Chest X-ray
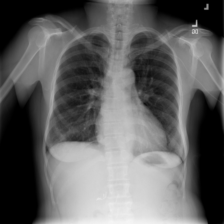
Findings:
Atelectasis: negative
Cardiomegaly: negative
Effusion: negative
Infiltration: negative
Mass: negative
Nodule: negative
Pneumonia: negative
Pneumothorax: negative
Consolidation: negative
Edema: negative
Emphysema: negative
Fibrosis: negative
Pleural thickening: negative
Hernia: negative